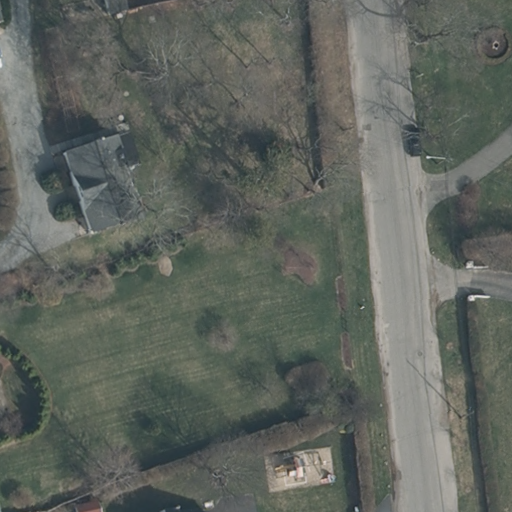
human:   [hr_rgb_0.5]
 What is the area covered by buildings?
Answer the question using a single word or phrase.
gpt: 1021m2

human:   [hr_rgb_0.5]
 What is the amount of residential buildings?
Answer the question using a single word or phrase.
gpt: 2

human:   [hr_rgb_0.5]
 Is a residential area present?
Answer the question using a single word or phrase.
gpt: yes

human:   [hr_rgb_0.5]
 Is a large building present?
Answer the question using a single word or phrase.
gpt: yes

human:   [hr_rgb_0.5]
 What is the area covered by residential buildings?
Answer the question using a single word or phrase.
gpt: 780m2

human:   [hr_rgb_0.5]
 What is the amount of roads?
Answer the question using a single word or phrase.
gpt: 1

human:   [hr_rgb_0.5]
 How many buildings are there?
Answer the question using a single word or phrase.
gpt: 4

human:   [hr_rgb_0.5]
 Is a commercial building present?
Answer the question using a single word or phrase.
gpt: no

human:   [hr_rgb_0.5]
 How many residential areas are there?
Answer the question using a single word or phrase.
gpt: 1

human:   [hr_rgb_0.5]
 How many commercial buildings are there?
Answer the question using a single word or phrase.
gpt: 0

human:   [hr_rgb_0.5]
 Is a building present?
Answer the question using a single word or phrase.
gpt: yes

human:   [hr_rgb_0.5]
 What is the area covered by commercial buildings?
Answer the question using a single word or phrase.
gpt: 0m2

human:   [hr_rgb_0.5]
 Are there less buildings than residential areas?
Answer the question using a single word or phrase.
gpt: no

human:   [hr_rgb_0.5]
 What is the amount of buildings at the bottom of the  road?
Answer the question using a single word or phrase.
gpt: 1

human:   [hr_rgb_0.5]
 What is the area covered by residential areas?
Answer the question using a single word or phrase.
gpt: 10595m2

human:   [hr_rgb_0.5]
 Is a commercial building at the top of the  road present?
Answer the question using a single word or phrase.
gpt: no

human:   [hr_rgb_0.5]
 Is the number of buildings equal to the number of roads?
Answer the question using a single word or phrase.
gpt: no

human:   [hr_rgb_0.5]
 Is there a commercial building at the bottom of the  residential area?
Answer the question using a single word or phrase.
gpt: no

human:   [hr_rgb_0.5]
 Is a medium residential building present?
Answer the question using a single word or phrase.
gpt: yes

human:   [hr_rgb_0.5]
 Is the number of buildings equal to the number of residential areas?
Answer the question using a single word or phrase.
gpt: no

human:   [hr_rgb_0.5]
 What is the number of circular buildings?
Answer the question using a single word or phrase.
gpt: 0

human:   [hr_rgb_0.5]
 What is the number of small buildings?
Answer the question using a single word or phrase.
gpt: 1

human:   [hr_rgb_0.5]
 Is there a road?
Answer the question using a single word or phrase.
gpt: yes

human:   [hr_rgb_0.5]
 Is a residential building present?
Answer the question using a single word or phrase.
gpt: yes

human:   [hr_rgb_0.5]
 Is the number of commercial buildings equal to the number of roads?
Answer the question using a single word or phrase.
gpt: no

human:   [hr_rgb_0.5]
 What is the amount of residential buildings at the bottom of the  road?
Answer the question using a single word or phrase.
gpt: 0

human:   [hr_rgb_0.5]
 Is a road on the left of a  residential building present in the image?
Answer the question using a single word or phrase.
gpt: no

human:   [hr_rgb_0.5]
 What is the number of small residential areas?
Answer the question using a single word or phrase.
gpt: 0

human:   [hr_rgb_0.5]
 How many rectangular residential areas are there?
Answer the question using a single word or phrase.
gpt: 1

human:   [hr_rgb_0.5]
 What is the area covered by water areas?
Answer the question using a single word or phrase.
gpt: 0m2

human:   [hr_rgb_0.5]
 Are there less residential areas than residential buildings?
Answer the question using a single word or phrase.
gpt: yes

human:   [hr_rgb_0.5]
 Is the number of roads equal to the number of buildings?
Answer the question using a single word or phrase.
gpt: no

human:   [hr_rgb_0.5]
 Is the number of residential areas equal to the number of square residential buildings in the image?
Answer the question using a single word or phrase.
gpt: no

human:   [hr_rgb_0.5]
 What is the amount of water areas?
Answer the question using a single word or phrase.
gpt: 0

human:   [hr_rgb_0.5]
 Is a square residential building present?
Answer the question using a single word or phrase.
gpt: no

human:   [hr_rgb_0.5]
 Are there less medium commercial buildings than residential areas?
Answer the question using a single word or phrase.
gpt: yes

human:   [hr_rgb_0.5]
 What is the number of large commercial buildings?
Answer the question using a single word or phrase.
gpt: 0

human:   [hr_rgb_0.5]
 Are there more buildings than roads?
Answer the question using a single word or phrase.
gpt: yes

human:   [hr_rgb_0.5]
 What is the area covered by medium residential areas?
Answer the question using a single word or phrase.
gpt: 0m2

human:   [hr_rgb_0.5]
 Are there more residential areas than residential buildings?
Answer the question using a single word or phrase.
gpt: no

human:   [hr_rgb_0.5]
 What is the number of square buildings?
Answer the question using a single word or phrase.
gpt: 0

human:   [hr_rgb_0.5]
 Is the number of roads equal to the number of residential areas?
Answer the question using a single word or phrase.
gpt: yes

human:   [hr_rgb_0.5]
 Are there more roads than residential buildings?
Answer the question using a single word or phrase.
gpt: no

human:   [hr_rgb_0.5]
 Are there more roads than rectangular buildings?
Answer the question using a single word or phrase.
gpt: no

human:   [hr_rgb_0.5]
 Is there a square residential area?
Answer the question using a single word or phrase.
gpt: no

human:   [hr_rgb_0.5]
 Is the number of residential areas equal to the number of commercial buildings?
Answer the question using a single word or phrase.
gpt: no

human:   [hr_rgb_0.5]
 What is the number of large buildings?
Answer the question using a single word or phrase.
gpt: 1

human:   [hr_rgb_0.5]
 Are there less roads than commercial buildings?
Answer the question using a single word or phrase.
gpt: no

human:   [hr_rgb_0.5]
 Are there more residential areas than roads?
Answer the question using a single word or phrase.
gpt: no

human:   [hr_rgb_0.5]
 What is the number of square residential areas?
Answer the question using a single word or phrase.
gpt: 0

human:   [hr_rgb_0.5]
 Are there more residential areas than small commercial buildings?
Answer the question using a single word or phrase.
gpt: yes

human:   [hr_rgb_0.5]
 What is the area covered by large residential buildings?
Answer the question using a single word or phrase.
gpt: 560m2

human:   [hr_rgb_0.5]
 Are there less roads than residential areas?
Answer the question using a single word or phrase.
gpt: no

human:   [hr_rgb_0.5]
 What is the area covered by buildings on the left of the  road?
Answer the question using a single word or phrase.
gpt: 1021m2

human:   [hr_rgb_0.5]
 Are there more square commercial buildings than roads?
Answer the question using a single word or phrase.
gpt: no

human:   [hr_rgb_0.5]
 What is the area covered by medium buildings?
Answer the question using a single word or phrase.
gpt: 444m2

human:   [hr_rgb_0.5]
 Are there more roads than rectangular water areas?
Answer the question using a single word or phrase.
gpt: yes

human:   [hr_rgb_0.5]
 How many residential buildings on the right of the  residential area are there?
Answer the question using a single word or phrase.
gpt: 2

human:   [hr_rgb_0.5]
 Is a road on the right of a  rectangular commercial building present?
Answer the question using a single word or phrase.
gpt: no

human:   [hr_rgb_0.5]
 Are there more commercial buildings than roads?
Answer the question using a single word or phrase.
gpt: no

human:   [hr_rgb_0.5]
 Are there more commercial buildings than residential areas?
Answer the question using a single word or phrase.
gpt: no

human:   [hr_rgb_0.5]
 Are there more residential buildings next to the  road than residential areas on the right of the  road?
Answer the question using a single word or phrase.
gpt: yes

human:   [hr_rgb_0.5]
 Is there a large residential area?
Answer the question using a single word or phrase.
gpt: yes

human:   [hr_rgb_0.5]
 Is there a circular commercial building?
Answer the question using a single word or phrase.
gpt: no